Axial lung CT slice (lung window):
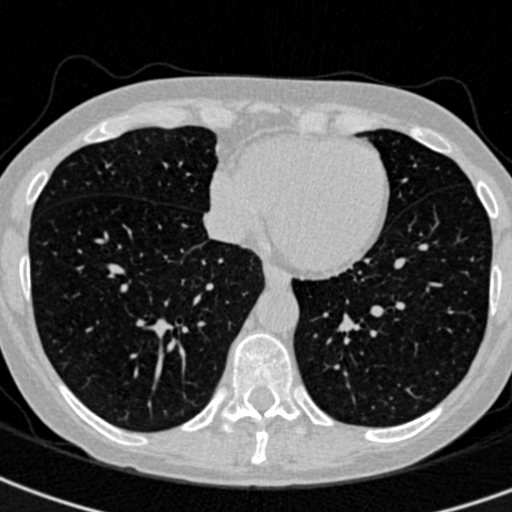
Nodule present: no